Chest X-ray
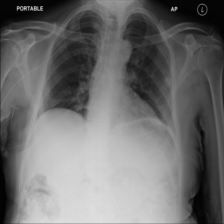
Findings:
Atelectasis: negative
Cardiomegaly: negative
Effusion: negative
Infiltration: negative
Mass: negative
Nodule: negative
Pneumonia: negative
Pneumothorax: negative
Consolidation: negative
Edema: negative
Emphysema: negative
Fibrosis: negative
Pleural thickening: negative
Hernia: negative